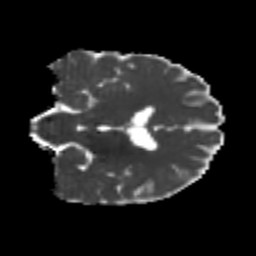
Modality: MD
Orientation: coronal
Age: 20
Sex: male
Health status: healthy
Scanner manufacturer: philips
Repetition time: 7.386 s
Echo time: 0.08599 s